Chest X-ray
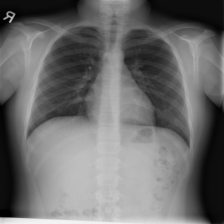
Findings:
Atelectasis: negative
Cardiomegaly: negative
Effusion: negative
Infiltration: negative
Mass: negative
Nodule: negative
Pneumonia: negative
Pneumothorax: negative
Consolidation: negative
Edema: negative
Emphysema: negative
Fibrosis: negative
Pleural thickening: negative
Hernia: negative